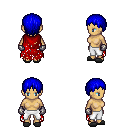
a pixel art fantasy rpg character, female body template, human, tanned skin, red tattered cape, white pants, blue plain hairstyle, metal gloves, gray slippers, four views (front, back, left, right), 2x2 character sprite sheet, small pixel art, hard edges, no anti-aliasing